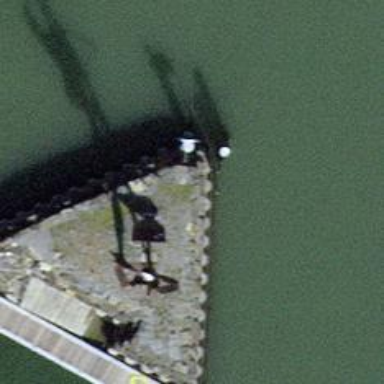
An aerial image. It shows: Man-made pier.